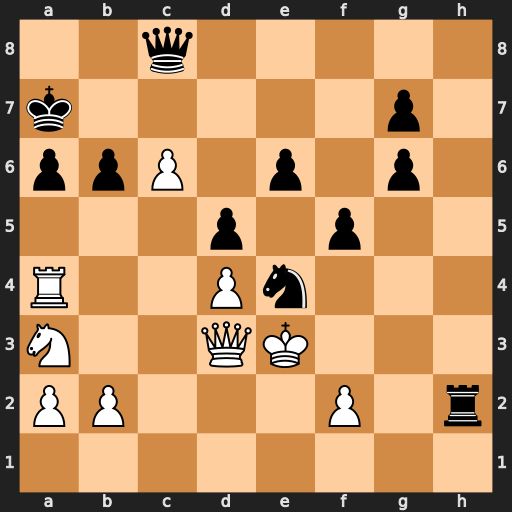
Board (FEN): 2q5/k5p1/ppP1p1p1/3p1p2/R2Pn3/N2QK3/PP3P1r/8
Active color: w
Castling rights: -
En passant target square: -
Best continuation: Qxa6+ Qxa6 Nb5+